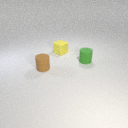
small yellow rubber cube to the left of small green rubber cylinder